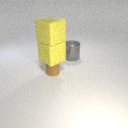
small brown rubber cylinder to the left of large gray metal cylinder